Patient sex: M
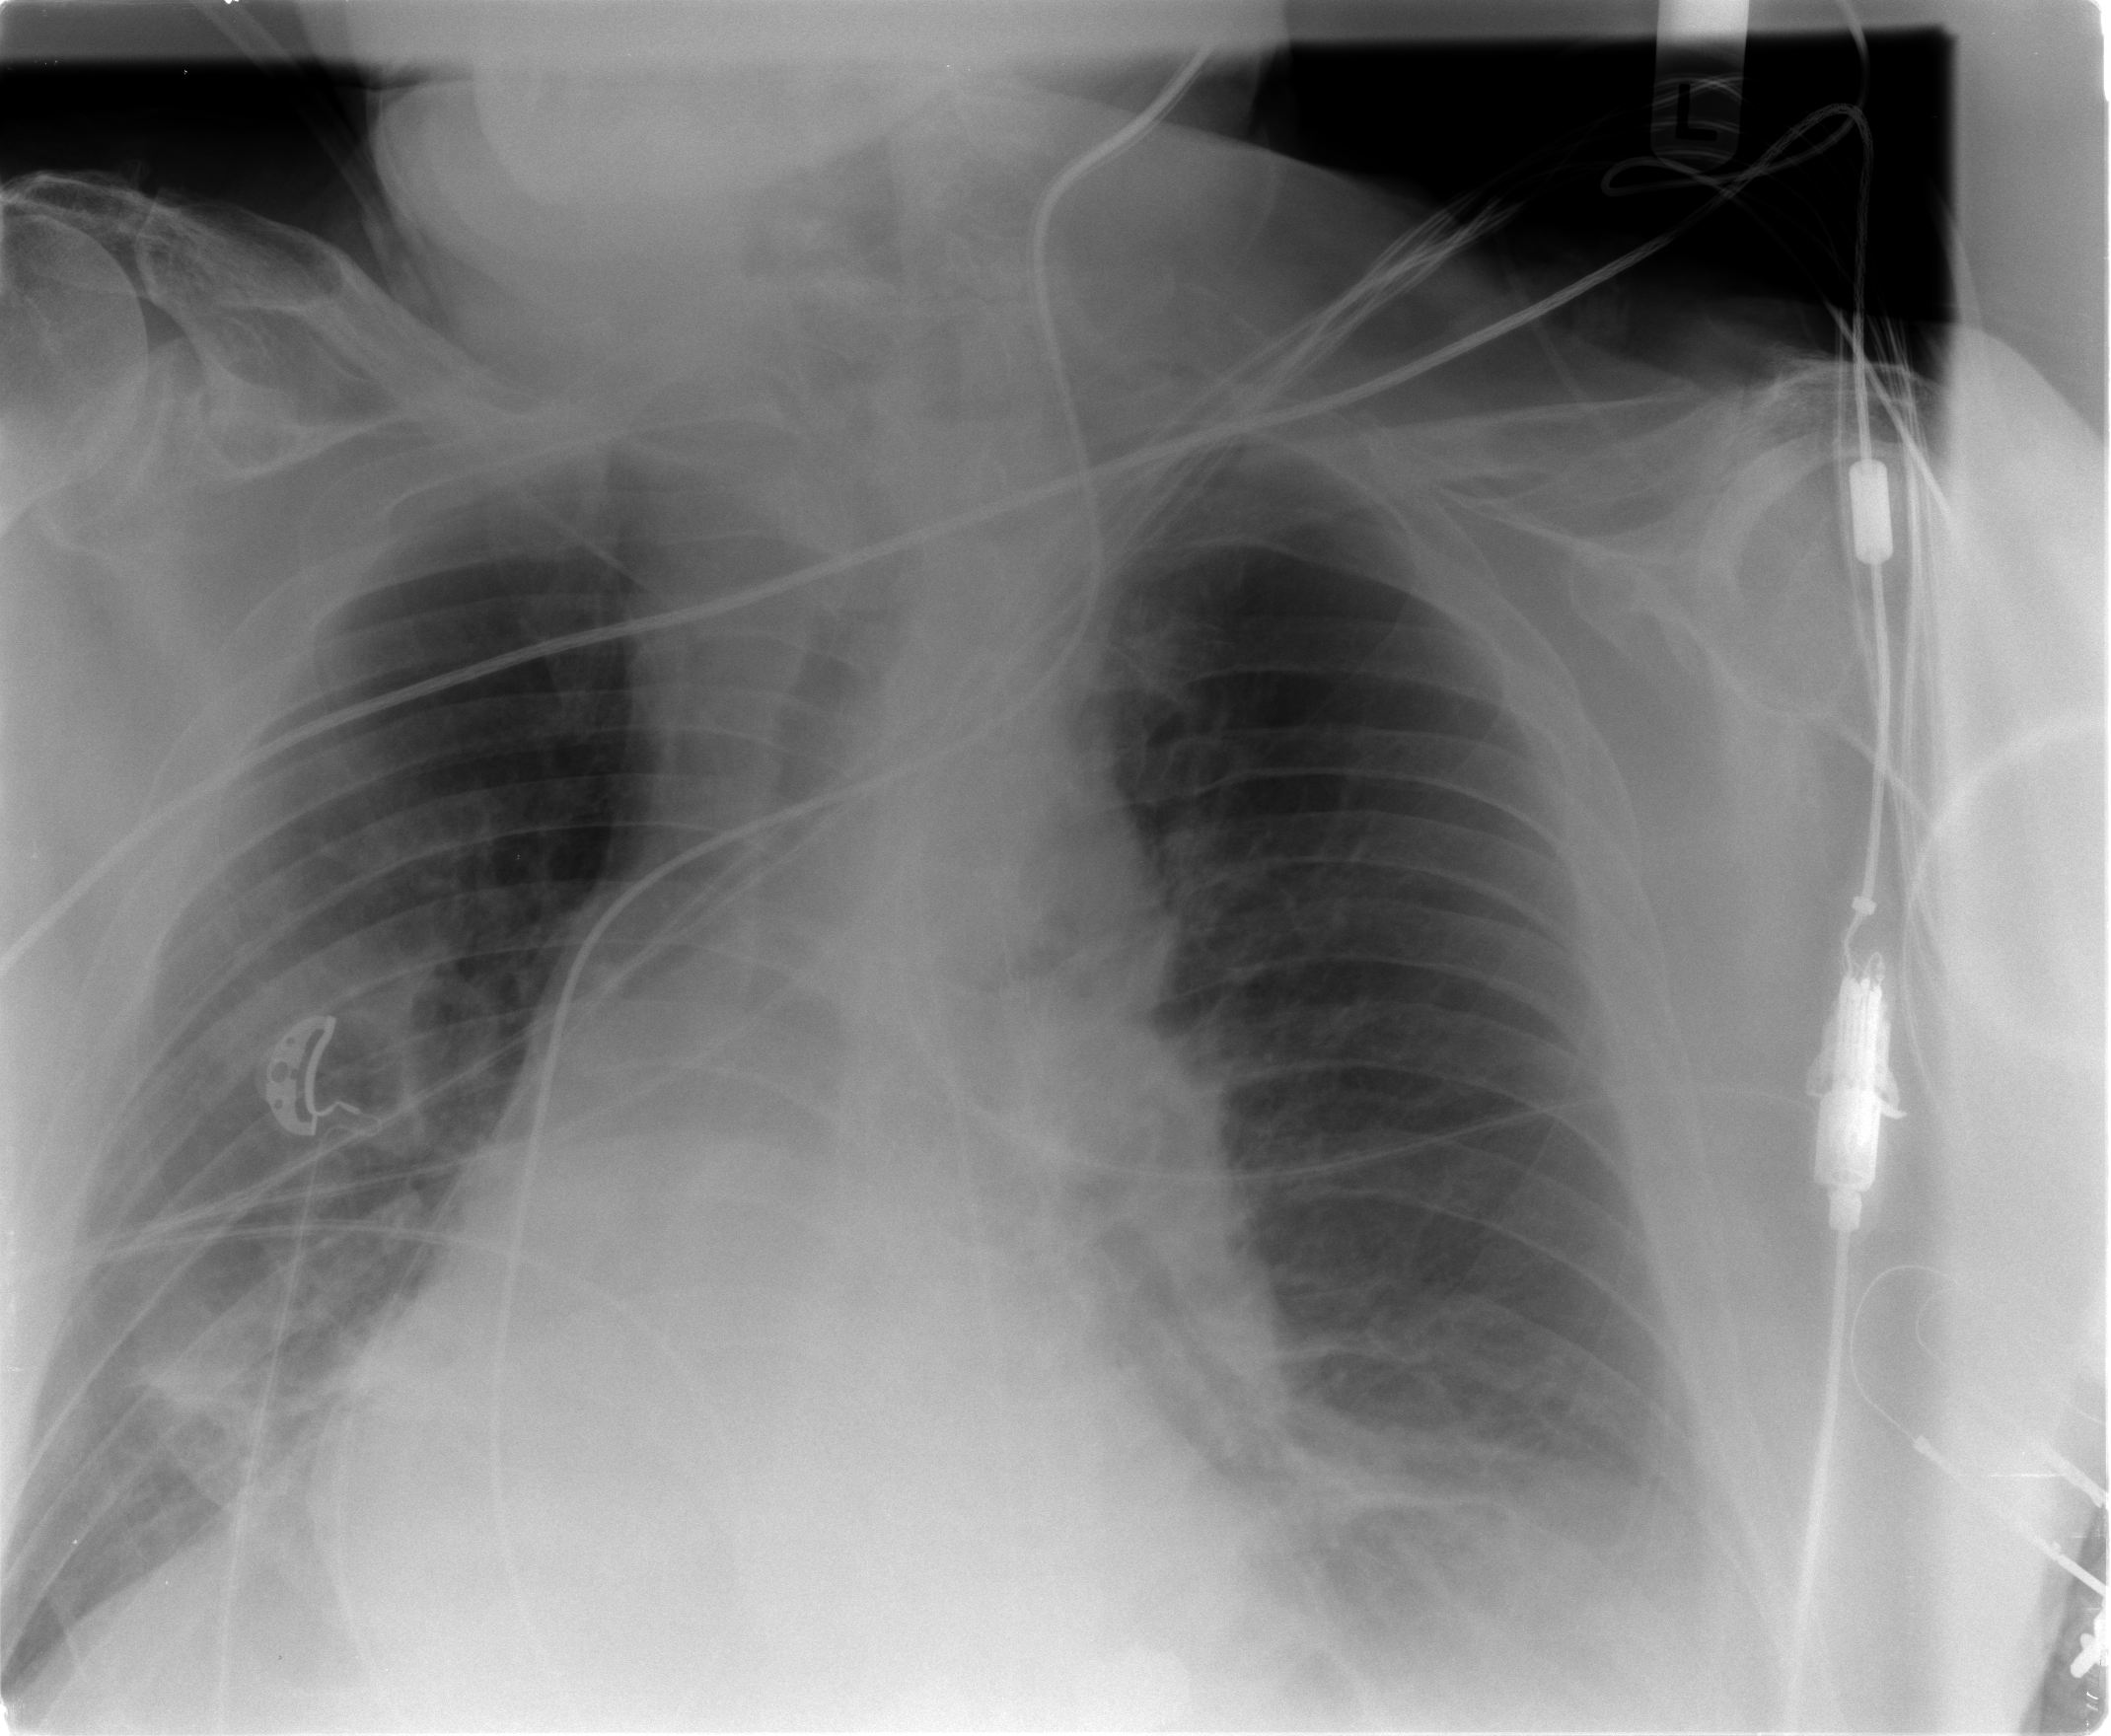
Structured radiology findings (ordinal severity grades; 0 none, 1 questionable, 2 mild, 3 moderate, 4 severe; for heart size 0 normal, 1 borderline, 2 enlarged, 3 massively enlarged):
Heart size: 1
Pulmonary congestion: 1
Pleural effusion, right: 1
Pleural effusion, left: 2
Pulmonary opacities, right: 0
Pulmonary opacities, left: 0
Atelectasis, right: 2
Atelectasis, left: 2